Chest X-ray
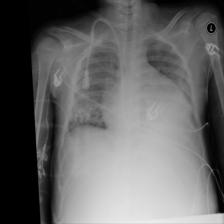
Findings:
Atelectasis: negative
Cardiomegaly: negative
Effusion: negative
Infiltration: negative
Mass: negative
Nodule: negative
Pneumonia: positive
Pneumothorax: negative
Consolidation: negative
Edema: negative
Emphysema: negative
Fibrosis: negative
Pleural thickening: negative
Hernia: negative